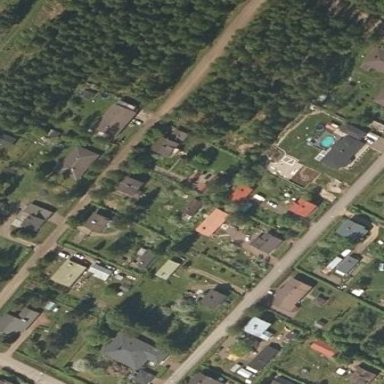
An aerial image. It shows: Residential area.